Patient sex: M
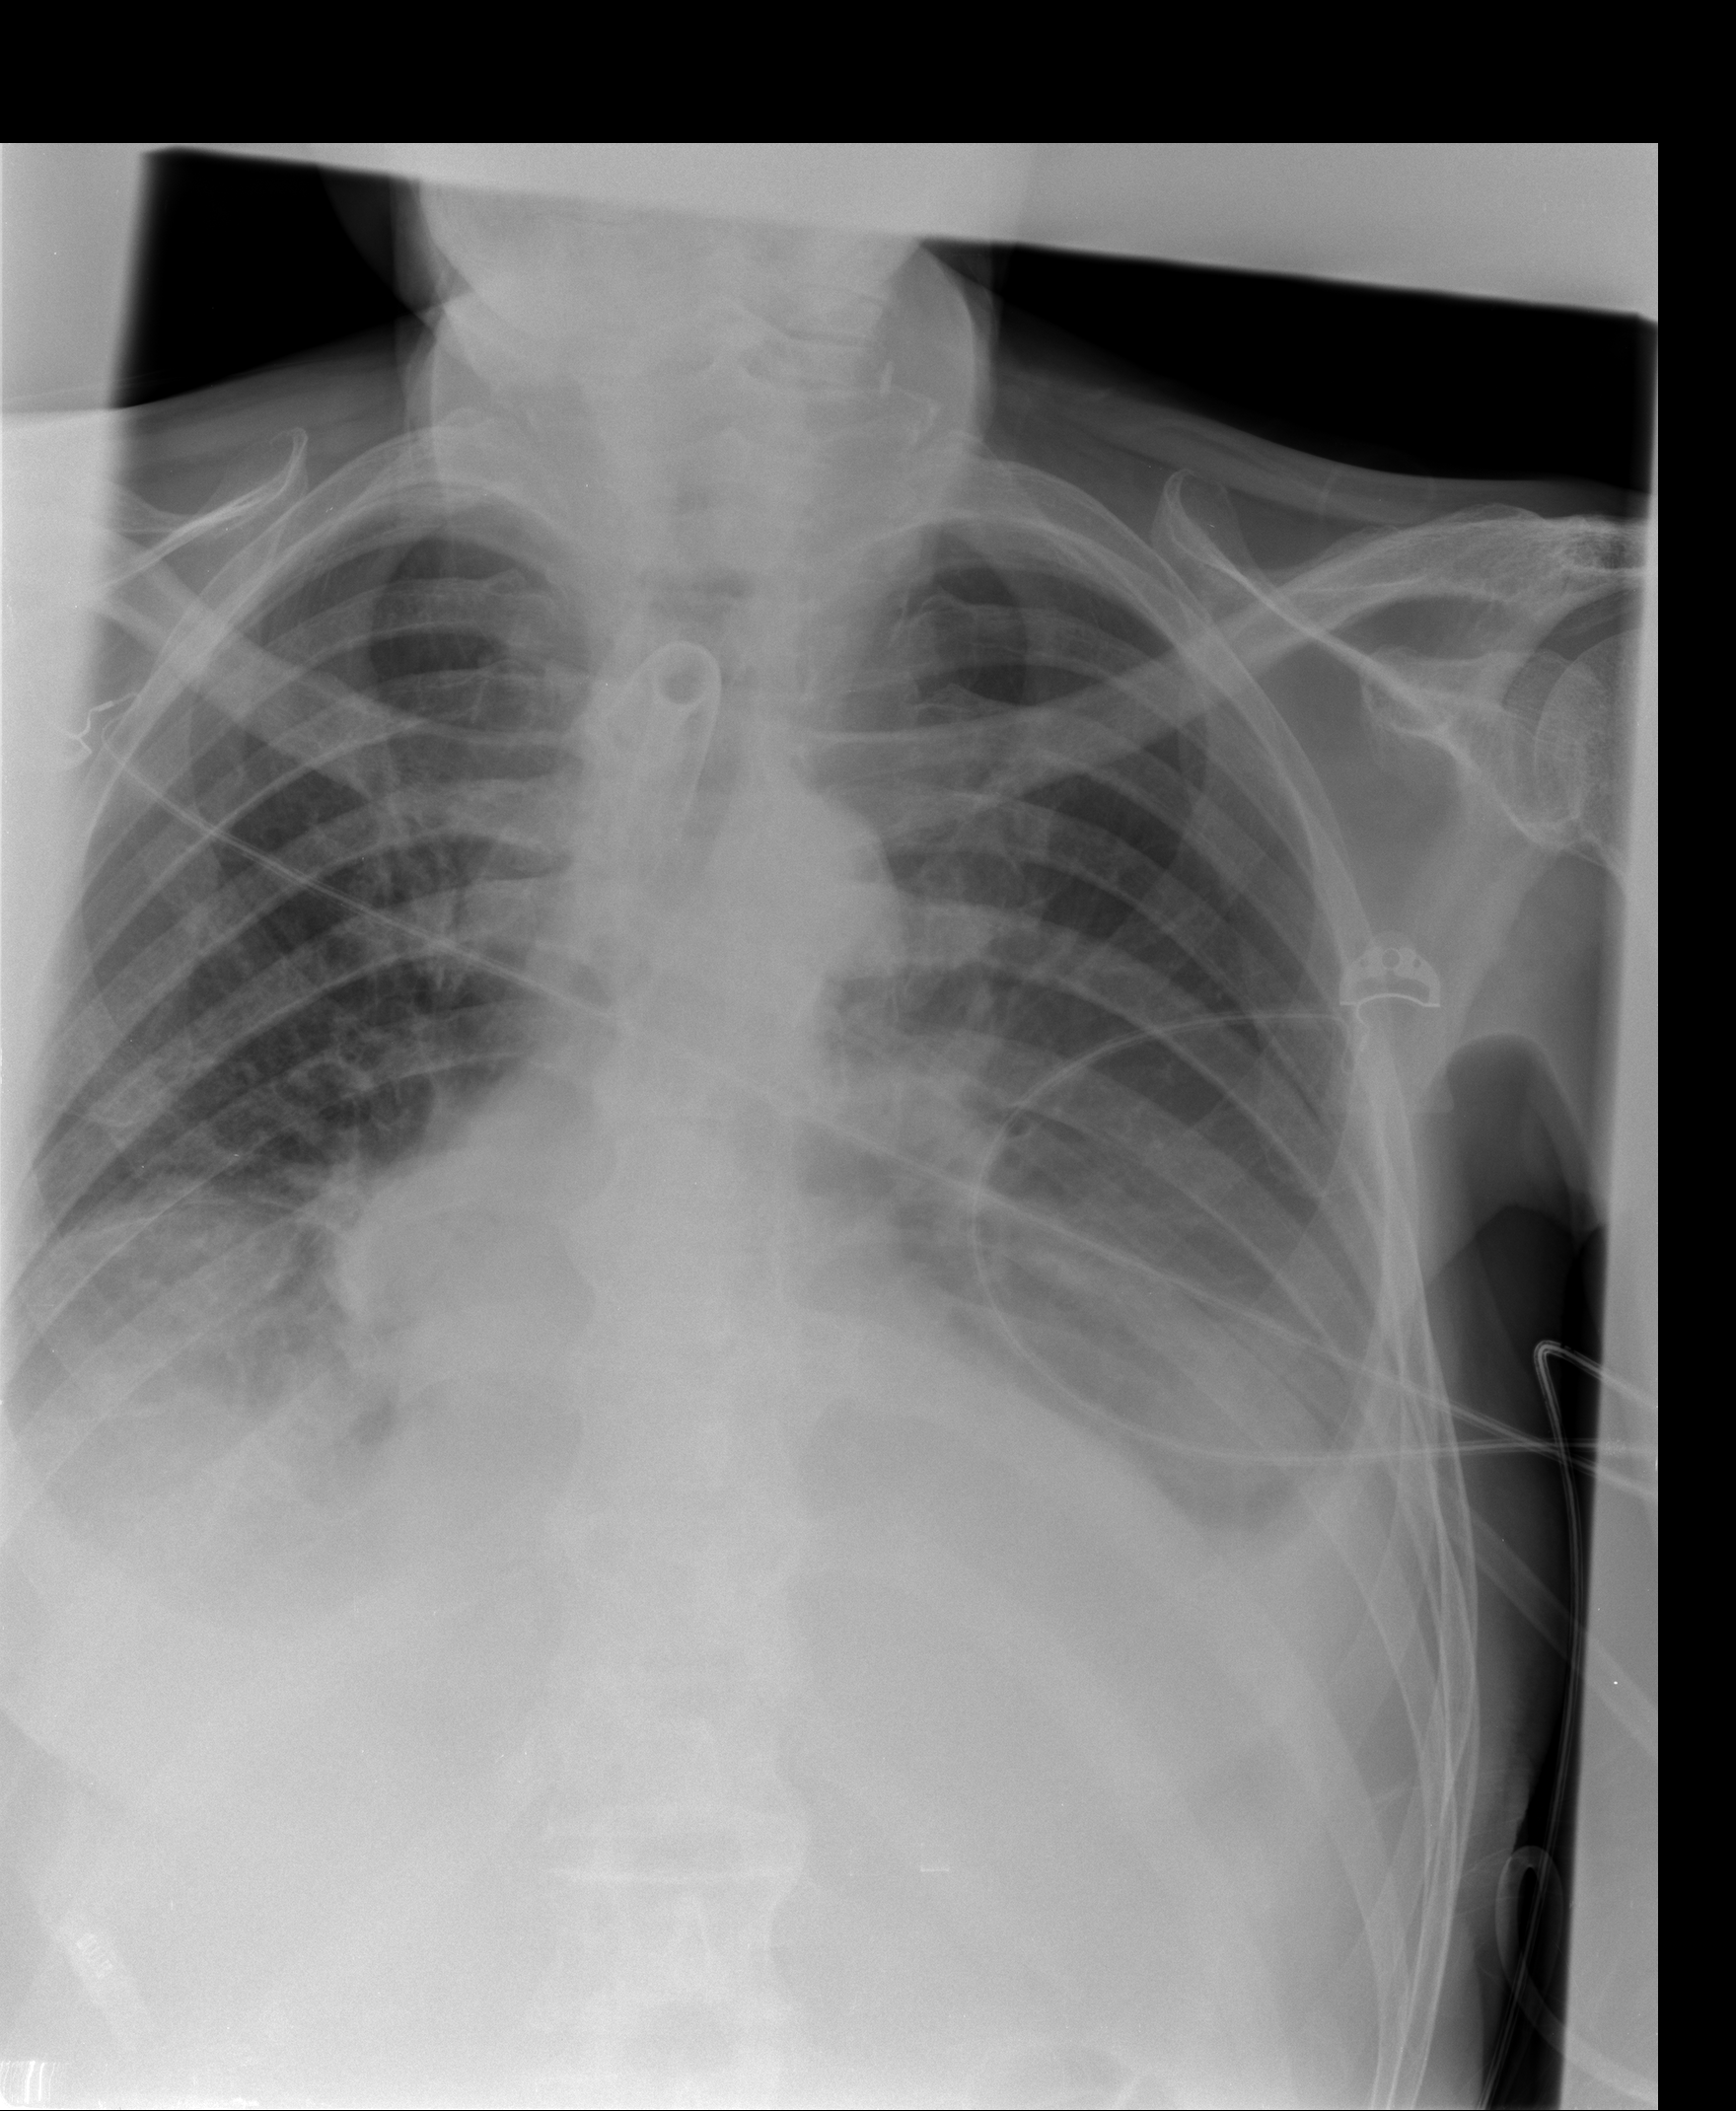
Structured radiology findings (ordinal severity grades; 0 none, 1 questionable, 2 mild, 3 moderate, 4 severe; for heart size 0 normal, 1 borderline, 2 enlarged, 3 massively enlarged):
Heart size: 2
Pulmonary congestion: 2
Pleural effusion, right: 2
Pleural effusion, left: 3
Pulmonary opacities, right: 2
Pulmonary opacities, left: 2
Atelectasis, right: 2
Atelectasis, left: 2